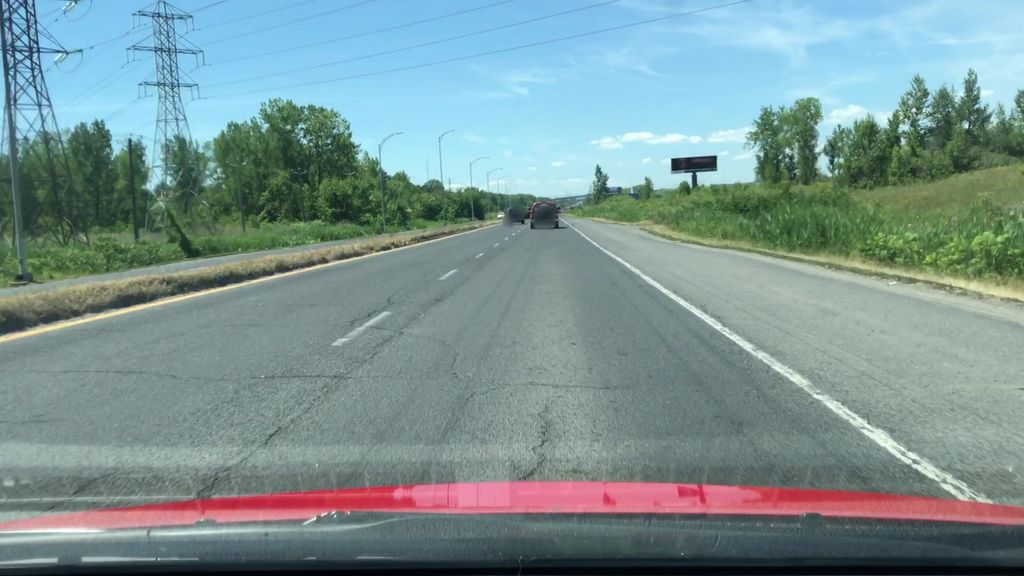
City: montreal